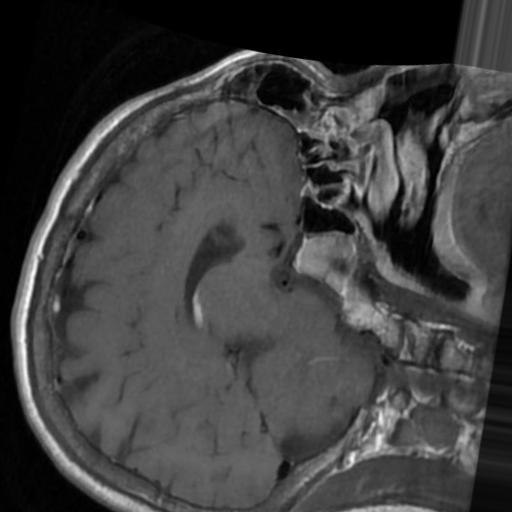
Label: brain_tumor